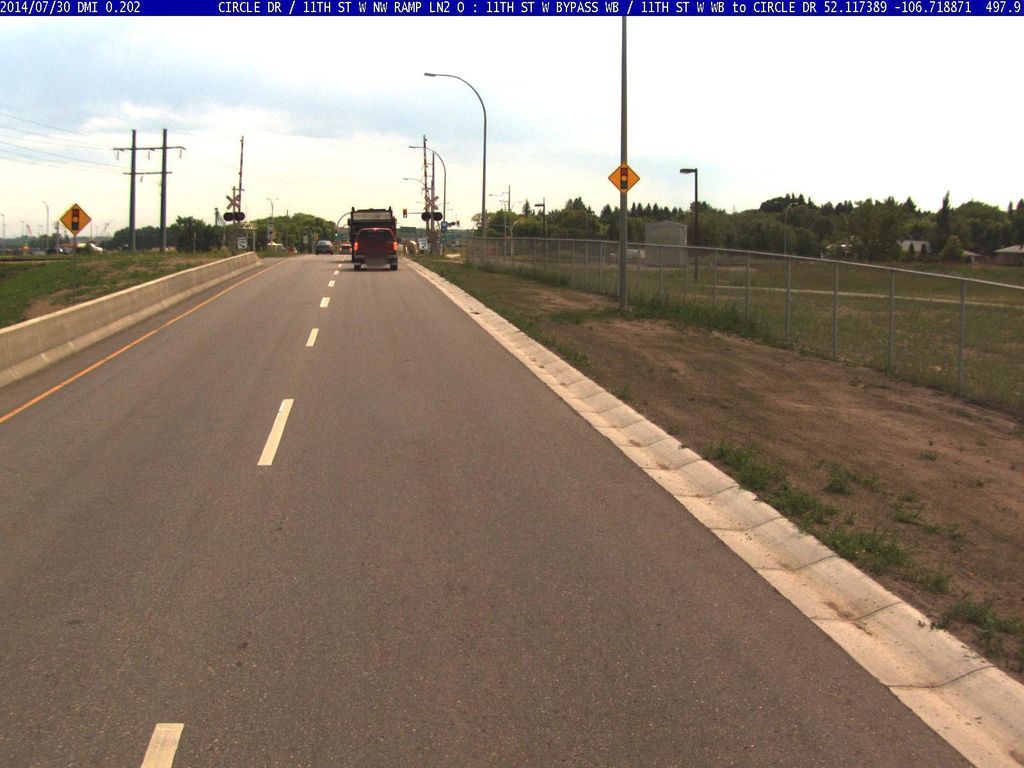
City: saskatoon